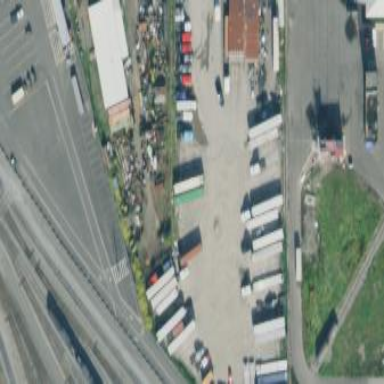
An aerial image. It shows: Industrial area.